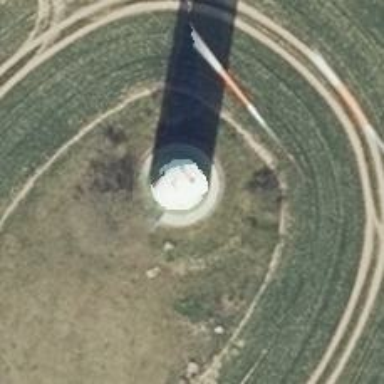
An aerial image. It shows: Wind generator powered by horizontal-axis wind turbine.